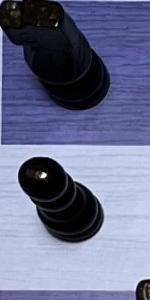
Label: Pawn_Black